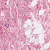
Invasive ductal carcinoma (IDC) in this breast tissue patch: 0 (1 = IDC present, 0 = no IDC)